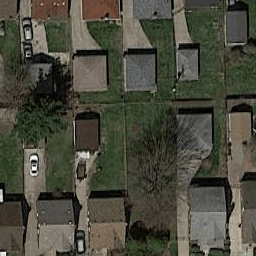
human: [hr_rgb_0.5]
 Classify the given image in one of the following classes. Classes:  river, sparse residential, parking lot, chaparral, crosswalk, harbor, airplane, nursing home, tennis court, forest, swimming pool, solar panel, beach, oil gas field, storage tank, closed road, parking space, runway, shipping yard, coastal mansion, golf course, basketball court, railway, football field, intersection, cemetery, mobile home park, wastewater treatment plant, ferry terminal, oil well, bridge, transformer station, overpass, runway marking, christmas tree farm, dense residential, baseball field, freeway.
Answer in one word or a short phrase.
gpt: dense residential